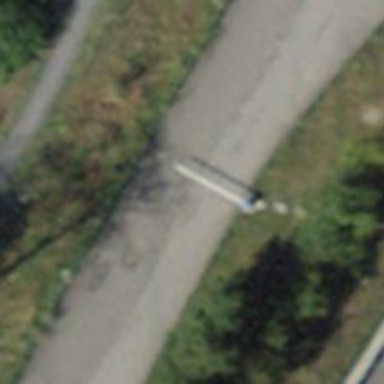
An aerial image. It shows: Lift gate barrier.